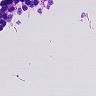
Metastatic tissue present: no